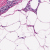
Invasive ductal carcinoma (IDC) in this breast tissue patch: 0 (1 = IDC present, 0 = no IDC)